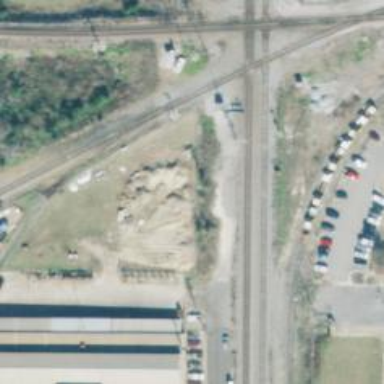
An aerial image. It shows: Abandoned railway spur.